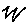
Label: zigzag